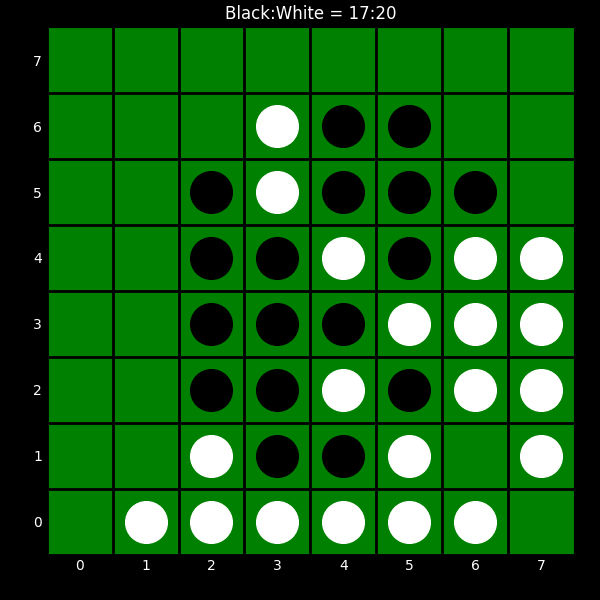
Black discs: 17
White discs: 20